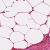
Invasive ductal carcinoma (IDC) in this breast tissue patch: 0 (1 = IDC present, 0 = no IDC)